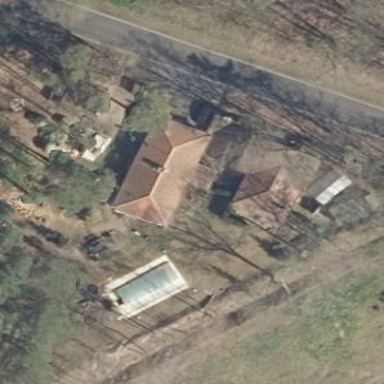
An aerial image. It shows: Gabled roof house.